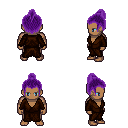
a pixel art fantasy rpg character, male body template, human, dark skin, brown robe, white pants, purple short topknot hairstyle, four views (front, back, left, right), 2x2 character sprite sheet, small pixel art, hard edges, no anti-aliasing